Interaction volume radius: 10 \u00c5
Interaction volume height: 25 \u00c5
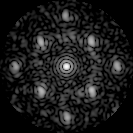
Disorder parameter: 0.4013